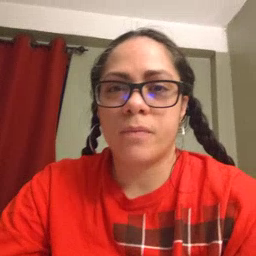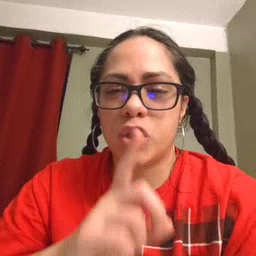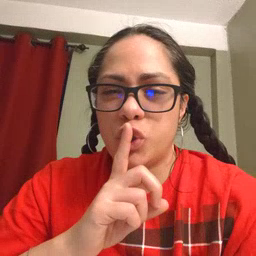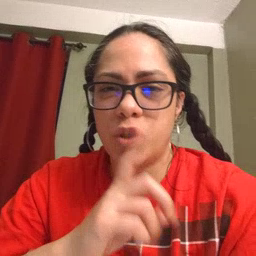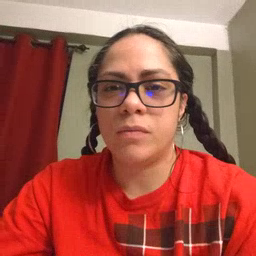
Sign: shhh